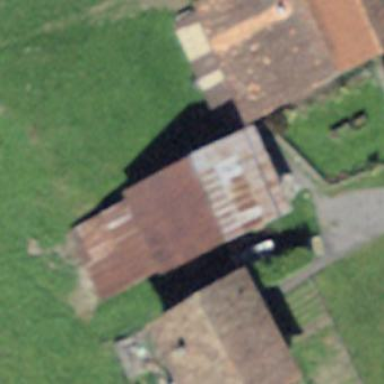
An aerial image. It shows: Barn.